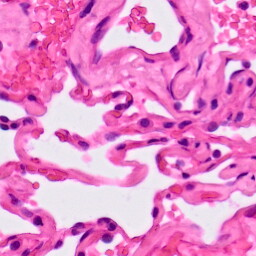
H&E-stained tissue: Lung